【题型】解答题　【知识点】立体几何　【难度】easy
如图，在正方体$ABCD-A_1B_1C_1D_1$中，$AB=2$，$E$为棱$DD_1$的中点，$F$是正方形$CDD_1C_1$内（含边界）的一个动点，且$B_1F \parallel$平面$A_1BE$。

(1) 求平面$A_1BE$与平面$ABCD$所成二面角的余弦值；

(2) 求动点$F$的轨迹长度。
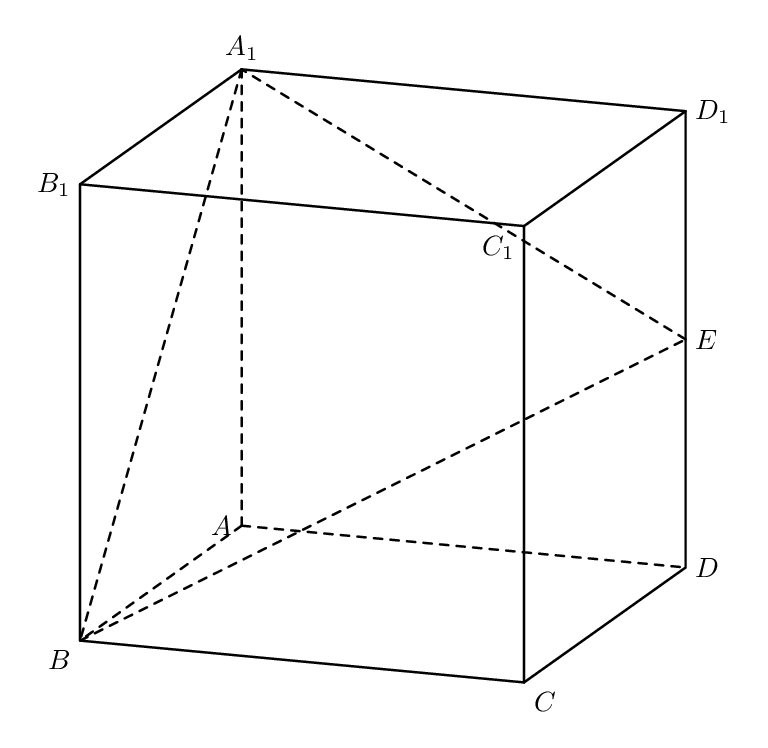
【解答】
【详解】（1）如图，以$A$为原点，$\overrightarrow{AB}$为$x$轴正方向$\overrightarrow{AD}$为$y$轴正方向，\\
$\overrightarrow{AA_1}$为$z$轴正方向建立空间直角坐标系，

则$A_1(0,0,2)$，$B(2,0,0)$，$E(0,2,1)$，$\overrightarrow{A_1B}=(2,0,-2)$，$\overrightarrow{A_1E}=(0,2,-1)$，

设平面$A_1BE$的一个法向量为$\vec{n}=(x_0,y_0,z_0)$，
则
\[
\begin{cases}
2x_0 - 2z_0 = 0 \\
2y_0 - z_0 = 0
\end{cases}
\]
取$z_0=2$，则$\vec{n}=(2,1,2)$，

又平面$ABCD$的一个法向量为$\vec{n'}=(0,0,1)$，
\[
\cos \vec{n},\vec{n'}  = \frac{\vec{n} \cdot \vec{n'}}{|\vec{n}| |\vec{n'}|} = \frac{2}{3 \times 1} = \frac{2}{3},
\]
故平面$A_1BE$与平面$ABCD$所成二面角的余弦值为$\frac{2}{3}$。

（2）由$B_1F \parallel$平面$A_1BE$，$B_1F$在经过点$B_1$且与平面$A_1BE$平行的平面上，

取$CC_1$中点$M$，取$C_1D_1$中点$N$，连接$B_1M$，$MN$，$B_1N$，$ME$，$CD_1$，

由$ME \parallel A_1B_1$且$ME = A_1B_1$，则四边形$B_1MEA_1$是平行四边形，\\
$B_1M \parallel A_1E$，$B_1M \not\subset$平面$A_1BE$，$A_1E \subset$平面$A_1BE$，则$B_1M \parallel$平面$A_1BE$；

因为$MN \parallel CD_1$且$CD_1 \parallel BA_1$，则$MN \parallel BA_1$，\\
又$MN \not\subset$平面$A_1BE$，$BA_1 \subset$平面$A_1BE$，则$MN \parallel$平面$A_1BE$，

又$B_1M \cap MN = M$，$B_1M$，$MN \subset$平面$B_1MN$，\\
所以平面$B_1MN \parallel$平面$A_1BE$，

又平面$B_1MN \cap$正方形$CDD_1C_1 = MN$，$F$的轨迹是线段$MN$，

由$C_1N = C_1M = 1$，\\
所以$MN = \sqrt{C_1M^2 + C_1N^2} = \sqrt{2}$。
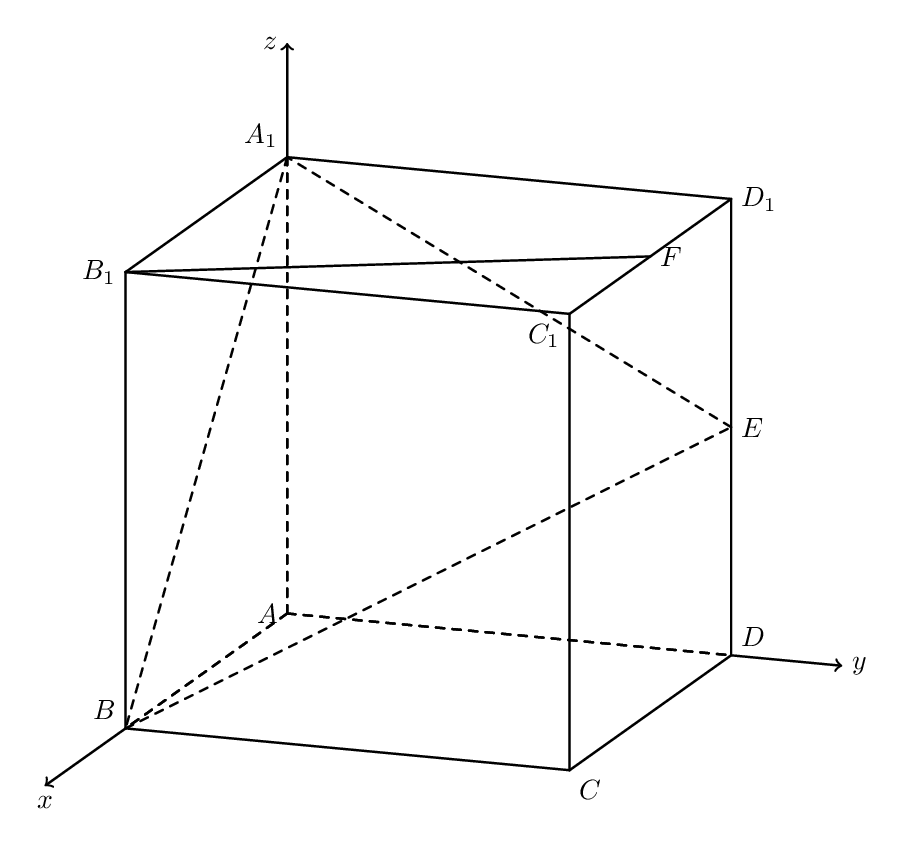
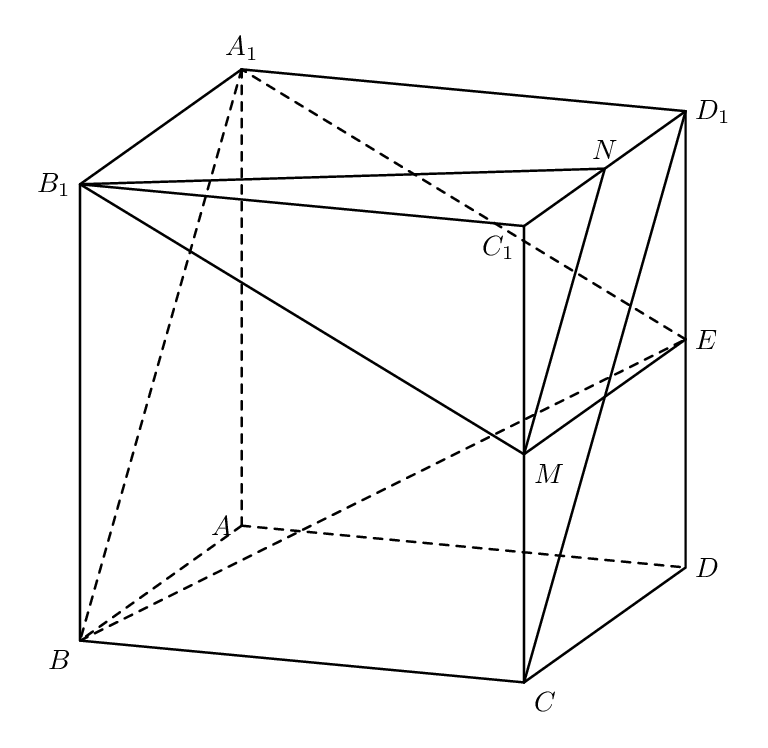